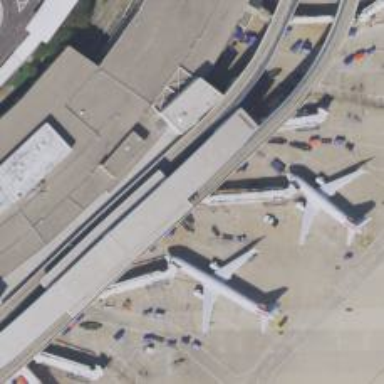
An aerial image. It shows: Airport gate.